Question: In chrome developer tools you're able to inspect the listeners attached to an element.

The listenerBody is clipped because the inspector isn't big enough to show it in it's entirety. How do you view the entire listenerBody?
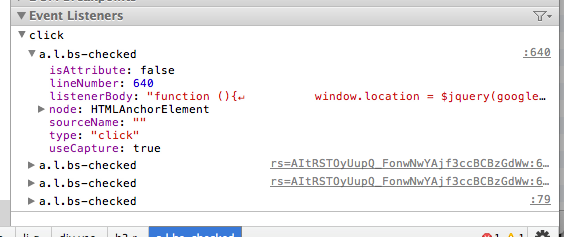
Answer: It seems you can jump into the method using listener breakpoints. See <URL> for details.